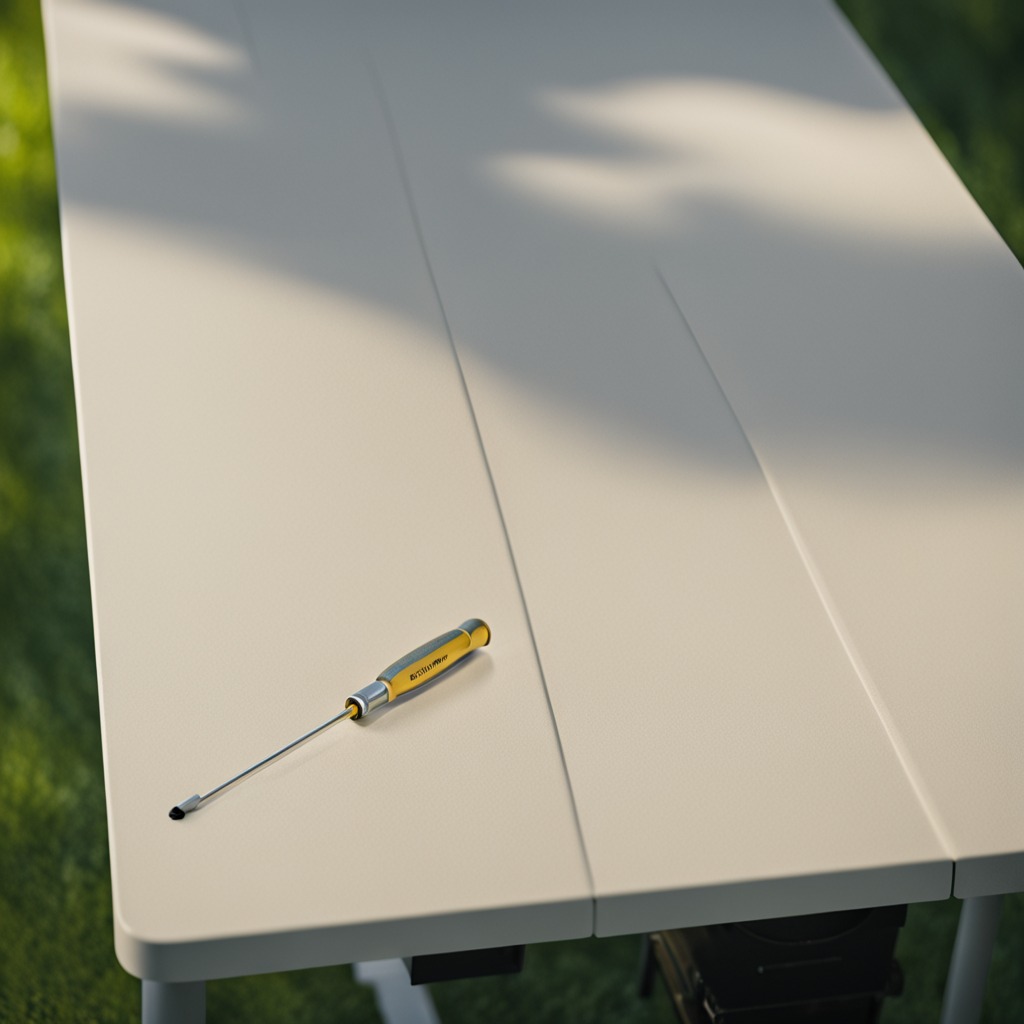
A screwdriver lies on a textured surface.